Interaction volume radius: 10 \u00c5
Interaction volume height: 15 \u00c5
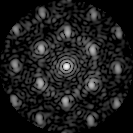
Disorder parameter: 0.4179